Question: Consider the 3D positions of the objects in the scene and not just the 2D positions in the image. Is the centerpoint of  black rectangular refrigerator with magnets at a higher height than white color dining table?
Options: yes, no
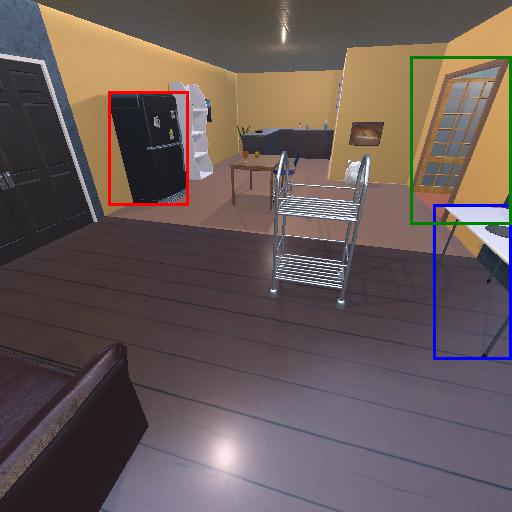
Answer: yes